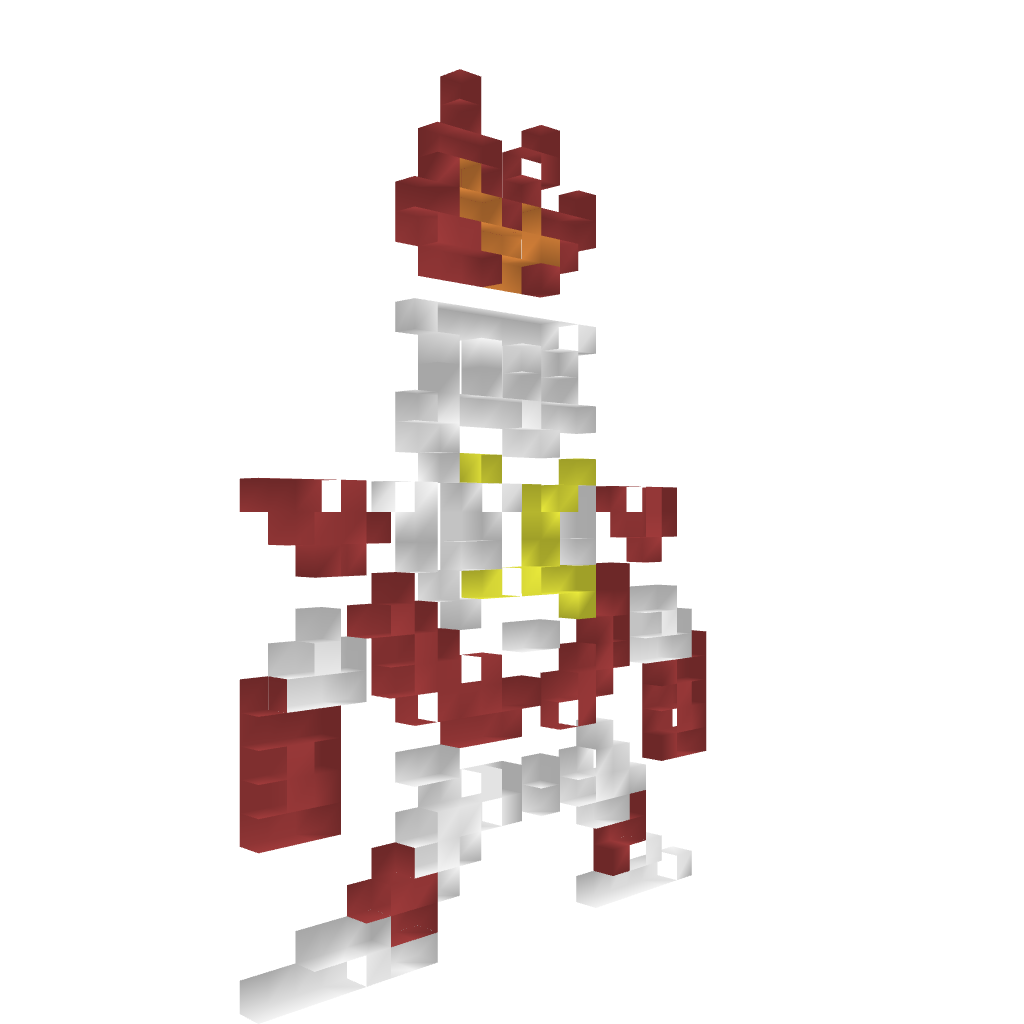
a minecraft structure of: Fireman (ErnieCIII) bad low quality